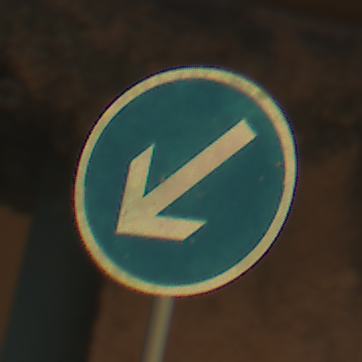
Verkehrszeichen: VorgeschriebeneVorbeifahrtLinks
Umgebung: Outdoor, Urban
Tageszeit: Midday
Wetter: Overcast
Licht: Natural
Jahreszeit: NotSpecified
Kontrast: LowContrast